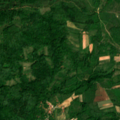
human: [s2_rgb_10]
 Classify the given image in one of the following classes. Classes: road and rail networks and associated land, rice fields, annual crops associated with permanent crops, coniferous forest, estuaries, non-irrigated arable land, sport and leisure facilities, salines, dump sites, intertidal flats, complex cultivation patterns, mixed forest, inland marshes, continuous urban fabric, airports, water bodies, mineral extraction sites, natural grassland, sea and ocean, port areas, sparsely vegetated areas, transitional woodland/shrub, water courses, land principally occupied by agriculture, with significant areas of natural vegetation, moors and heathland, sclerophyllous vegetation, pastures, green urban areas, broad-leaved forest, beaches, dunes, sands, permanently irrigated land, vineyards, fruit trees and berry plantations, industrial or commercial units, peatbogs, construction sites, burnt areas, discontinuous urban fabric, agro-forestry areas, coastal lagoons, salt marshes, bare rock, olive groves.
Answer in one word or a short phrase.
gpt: land principally occupied by agriculture, with significant areas of natural vegetation, broad-leaved forest, natural grassland